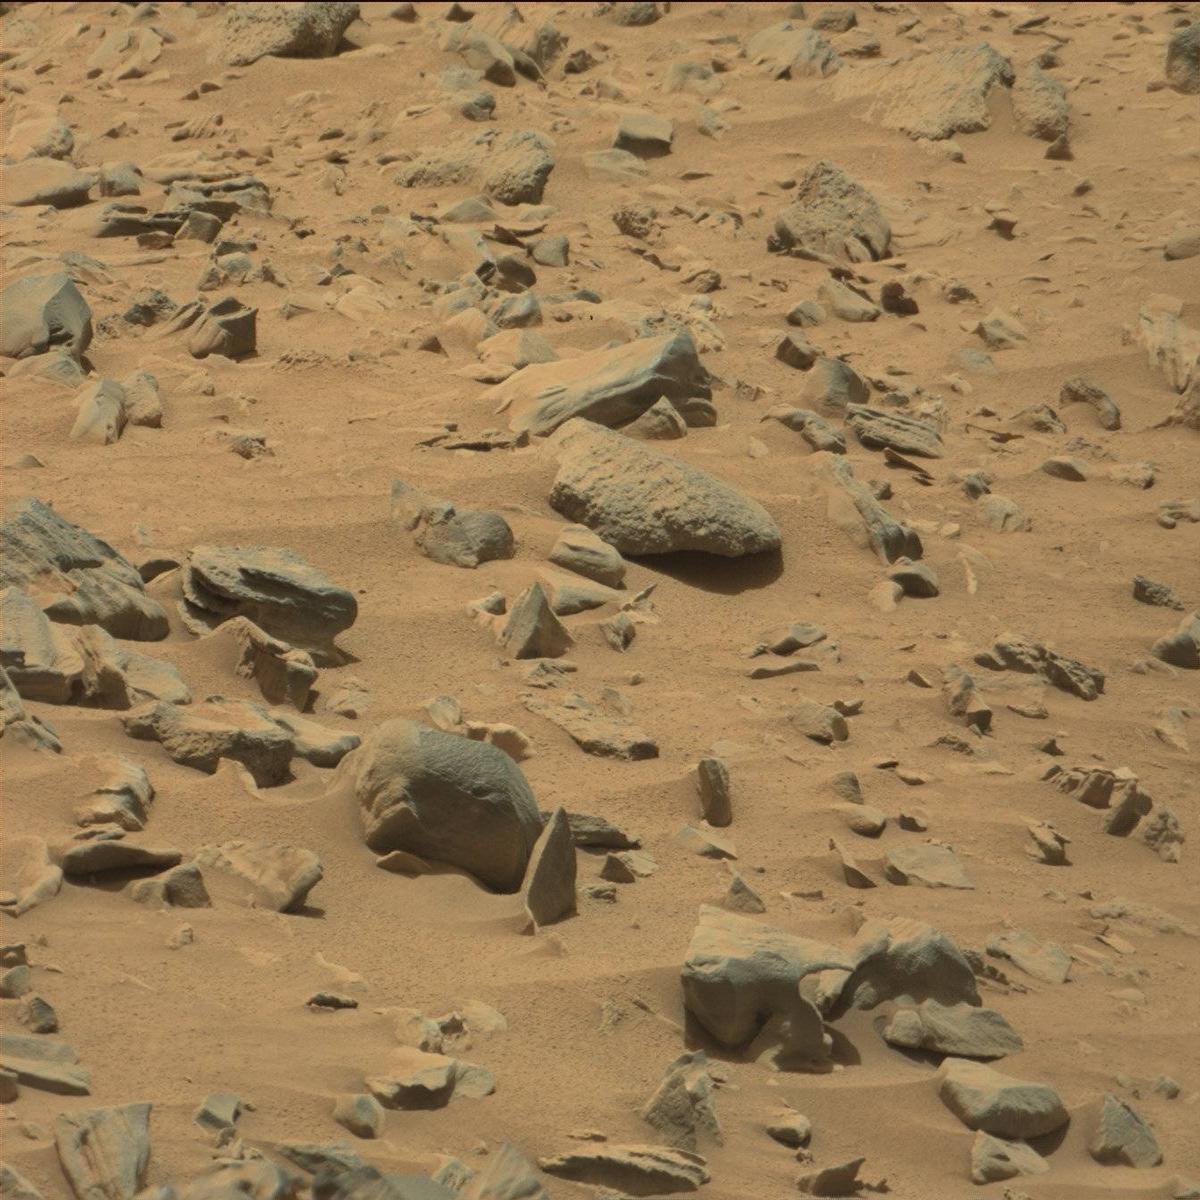
Terrain classes present: Bedrock, Sand / Soil